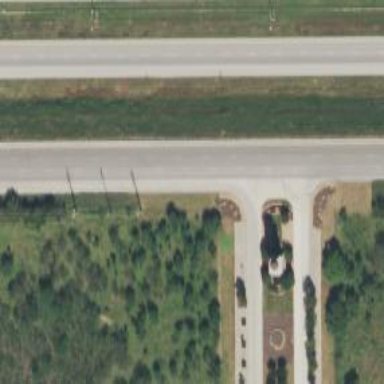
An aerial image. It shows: Secondary road with frontage road.